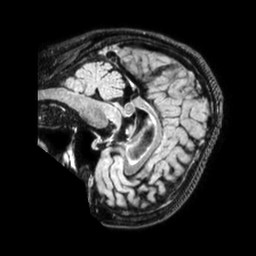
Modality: FLAIR
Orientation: sagittal
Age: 62
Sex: female
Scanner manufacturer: philips
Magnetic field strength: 1.5 T
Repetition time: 4.8 s
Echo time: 0.329 s